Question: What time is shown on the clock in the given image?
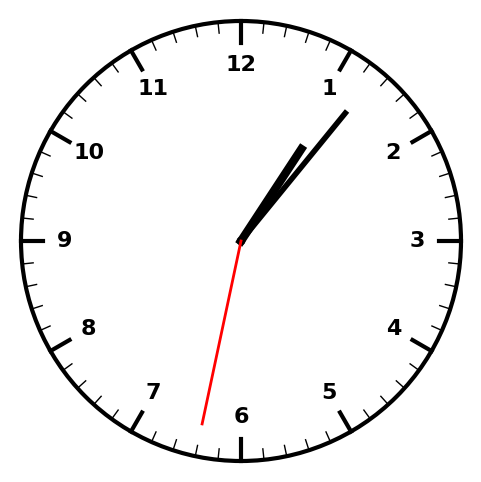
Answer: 01:06:32